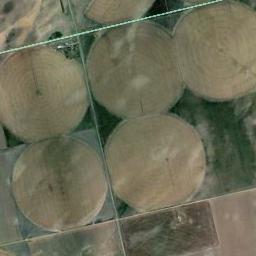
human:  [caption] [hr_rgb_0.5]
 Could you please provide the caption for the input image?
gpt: There are some bare circle farmland in the green land .

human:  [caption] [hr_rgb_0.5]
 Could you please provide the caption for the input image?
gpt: Only the right side has circular farmland .

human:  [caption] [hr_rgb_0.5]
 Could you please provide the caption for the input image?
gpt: Five neatly arranged tan circular farmland .

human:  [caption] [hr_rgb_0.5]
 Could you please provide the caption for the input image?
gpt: Several khaki circular farmlands are neatly arranged on the ground .

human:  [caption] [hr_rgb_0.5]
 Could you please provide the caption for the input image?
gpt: There are five yellow circular farmlands of the same size next to each other .